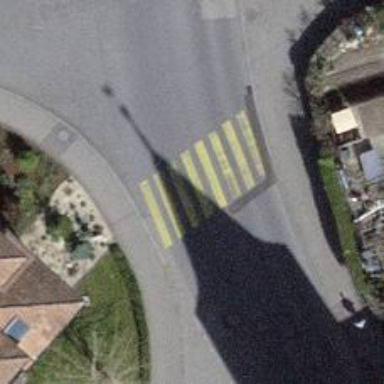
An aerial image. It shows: Marked crossing with zebra stripes on the road.